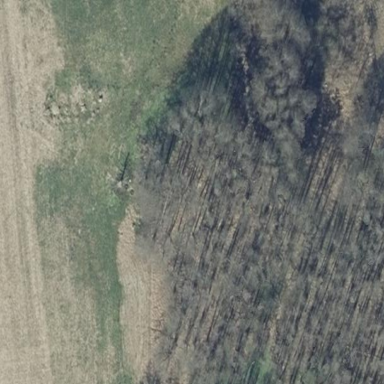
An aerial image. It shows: Woodland consisting of broadleaved trees.